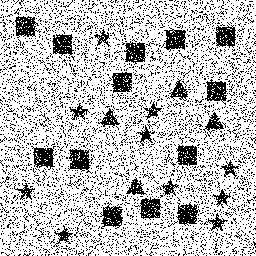
Squares: 13
Triangles: 4
Stars: 10
Total shapes: 27